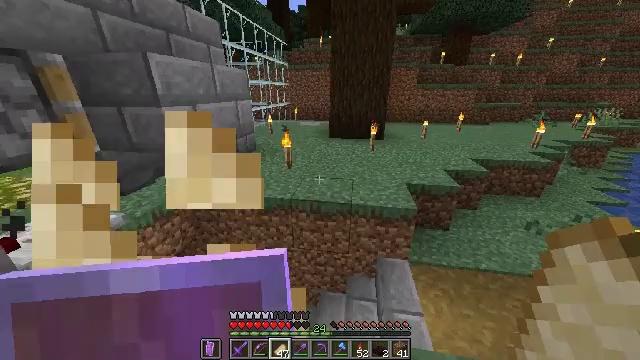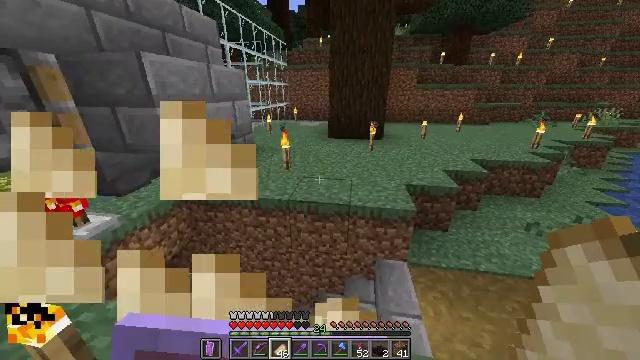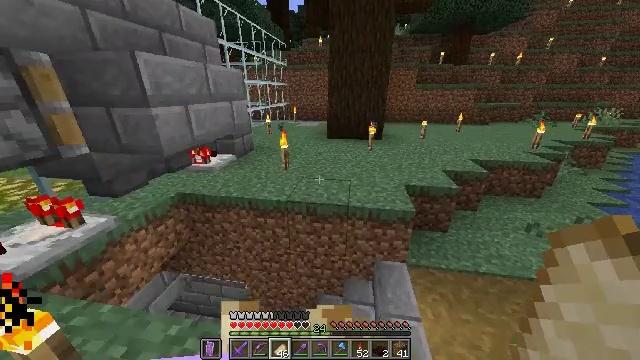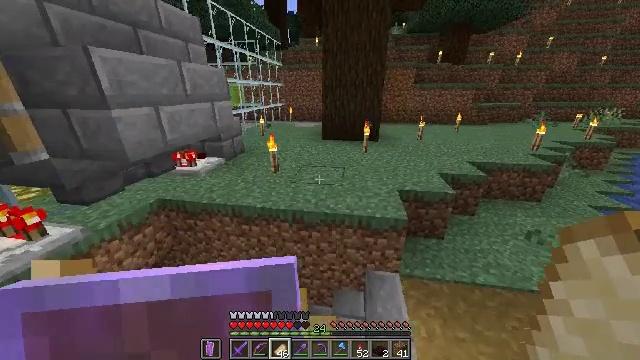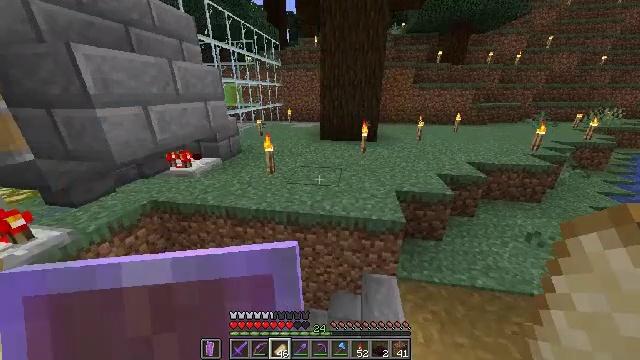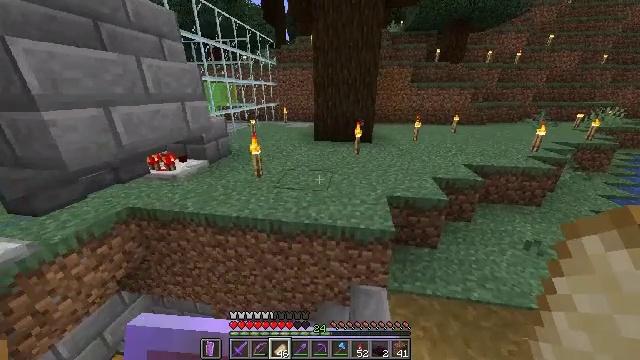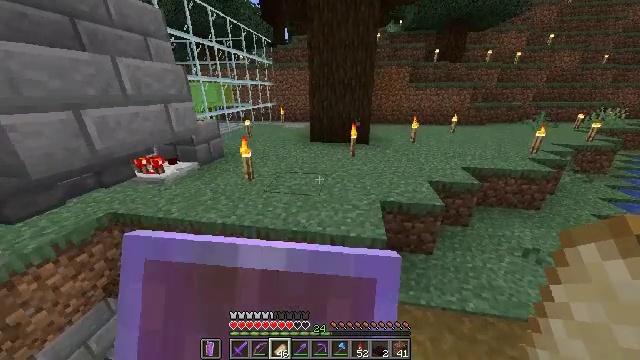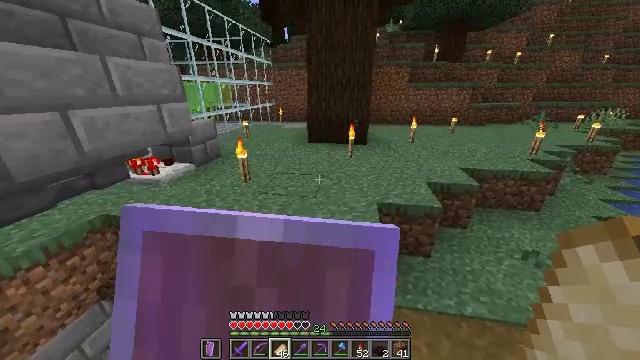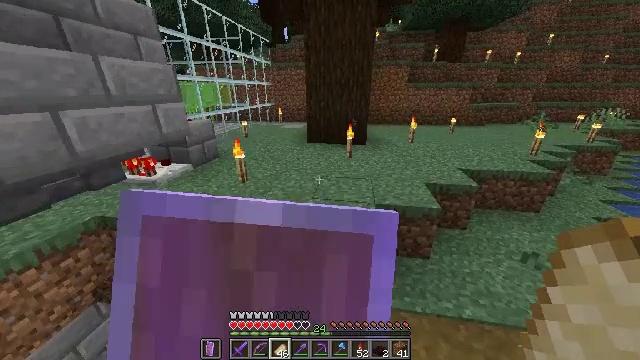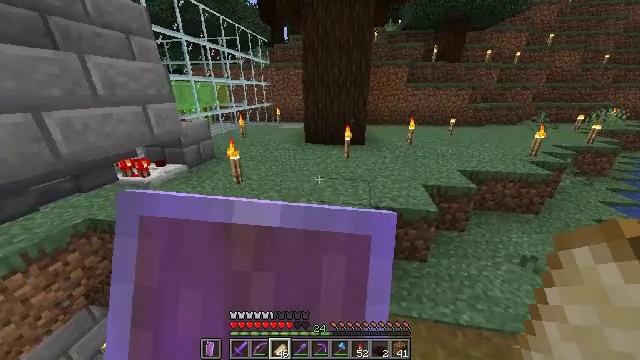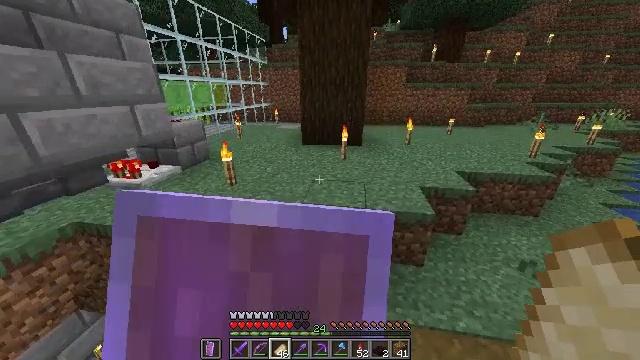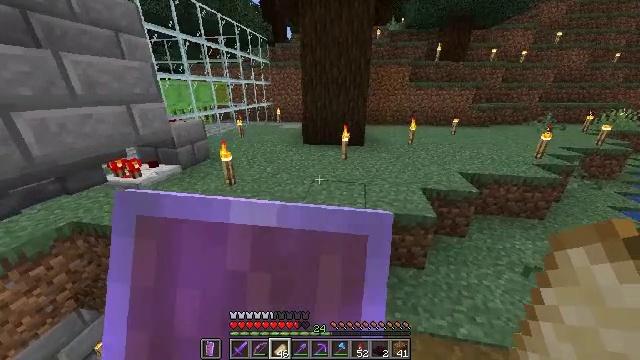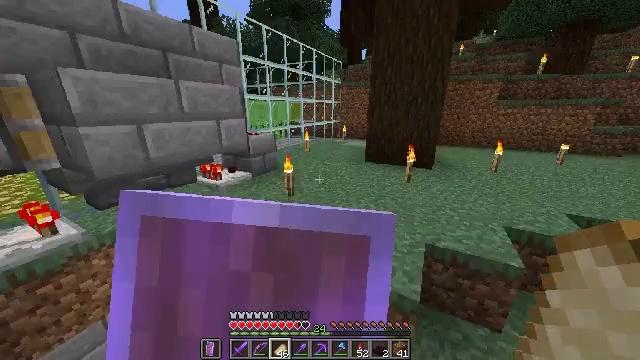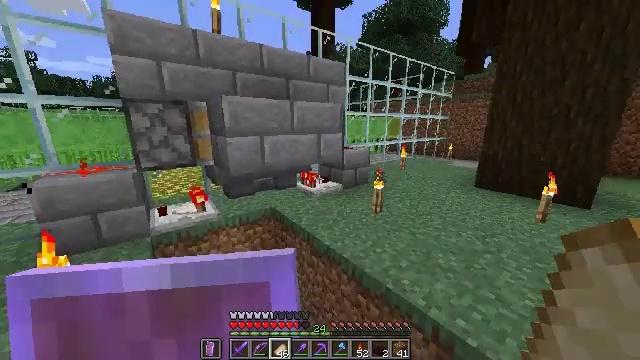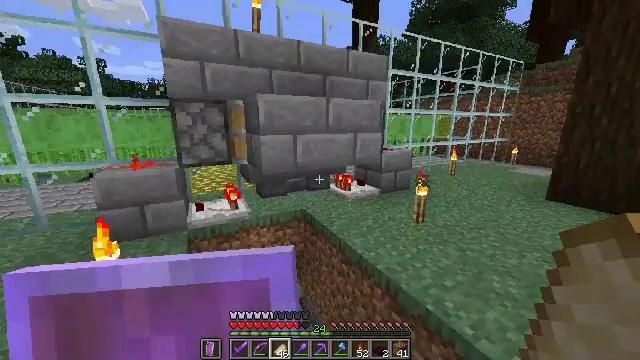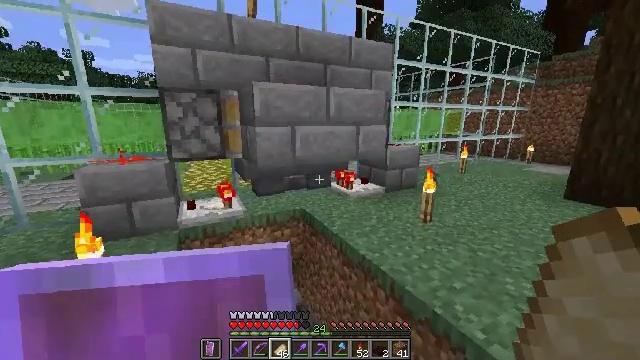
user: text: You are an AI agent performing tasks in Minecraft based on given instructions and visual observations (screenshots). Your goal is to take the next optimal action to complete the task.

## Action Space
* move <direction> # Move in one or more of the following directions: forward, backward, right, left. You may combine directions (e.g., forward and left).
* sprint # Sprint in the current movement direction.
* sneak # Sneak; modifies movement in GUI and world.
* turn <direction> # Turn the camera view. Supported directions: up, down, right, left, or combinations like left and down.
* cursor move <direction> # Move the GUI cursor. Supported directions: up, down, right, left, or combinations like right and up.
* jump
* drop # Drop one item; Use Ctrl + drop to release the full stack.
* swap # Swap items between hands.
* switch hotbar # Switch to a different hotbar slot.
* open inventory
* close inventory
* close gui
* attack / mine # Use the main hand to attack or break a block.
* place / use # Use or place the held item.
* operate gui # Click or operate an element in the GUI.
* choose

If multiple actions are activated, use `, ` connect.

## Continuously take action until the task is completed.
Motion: motion action
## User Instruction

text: Craft nether brick.
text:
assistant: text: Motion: move forward and move right, sprint, use / place
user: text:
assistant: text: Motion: move forward and move right, sprint, use / place
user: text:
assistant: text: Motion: move forward and move right, sprint, use / place
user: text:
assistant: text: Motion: move forward and move right, sprint, use / place
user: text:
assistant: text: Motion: move forward and move right, sprint, use / place
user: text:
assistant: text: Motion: move forward and move right, sprint, use / place
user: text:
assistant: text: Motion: move forward and move right, sprint, use / place
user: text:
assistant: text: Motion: move forward and move right, sprint, use / place
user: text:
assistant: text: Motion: move forward and move right, sprint, use / place
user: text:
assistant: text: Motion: move forward and move right, sprint, use / place
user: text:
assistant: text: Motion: move forward and move right, sprint, use / place
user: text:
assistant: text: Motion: move forward and move right, sprint, turn left and up, use / place
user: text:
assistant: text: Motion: turn left and up
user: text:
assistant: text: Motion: turn left
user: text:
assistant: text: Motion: no_op
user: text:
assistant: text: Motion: no_op
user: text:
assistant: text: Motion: no_op
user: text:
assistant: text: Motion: no_op
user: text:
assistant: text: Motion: no_op
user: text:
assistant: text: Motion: turn left
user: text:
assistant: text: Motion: turn left and up
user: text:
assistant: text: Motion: turn left and up
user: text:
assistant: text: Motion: no_op
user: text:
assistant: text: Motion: turn left and up
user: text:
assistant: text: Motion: no_op
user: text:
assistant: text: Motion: no_op
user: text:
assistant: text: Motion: no_op
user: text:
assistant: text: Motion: turn up
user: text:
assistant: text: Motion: no_op
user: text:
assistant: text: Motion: no_op